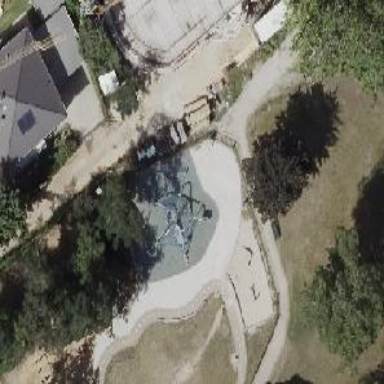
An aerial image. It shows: Playground featuring climbing frame.